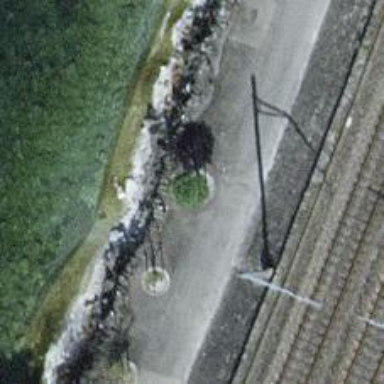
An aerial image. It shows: Shrub in its natural environment.